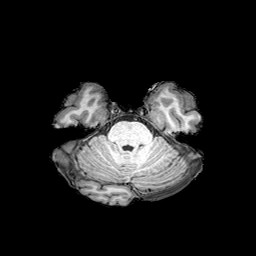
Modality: T1w
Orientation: coronal
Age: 34
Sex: female
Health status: healthy